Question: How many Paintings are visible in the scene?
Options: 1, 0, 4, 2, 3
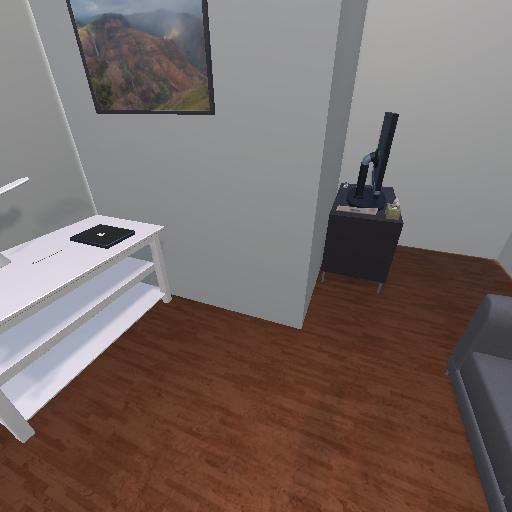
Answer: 1